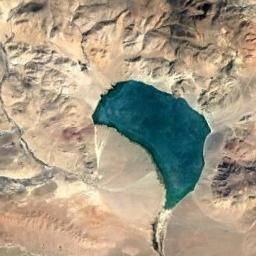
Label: lake